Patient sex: F
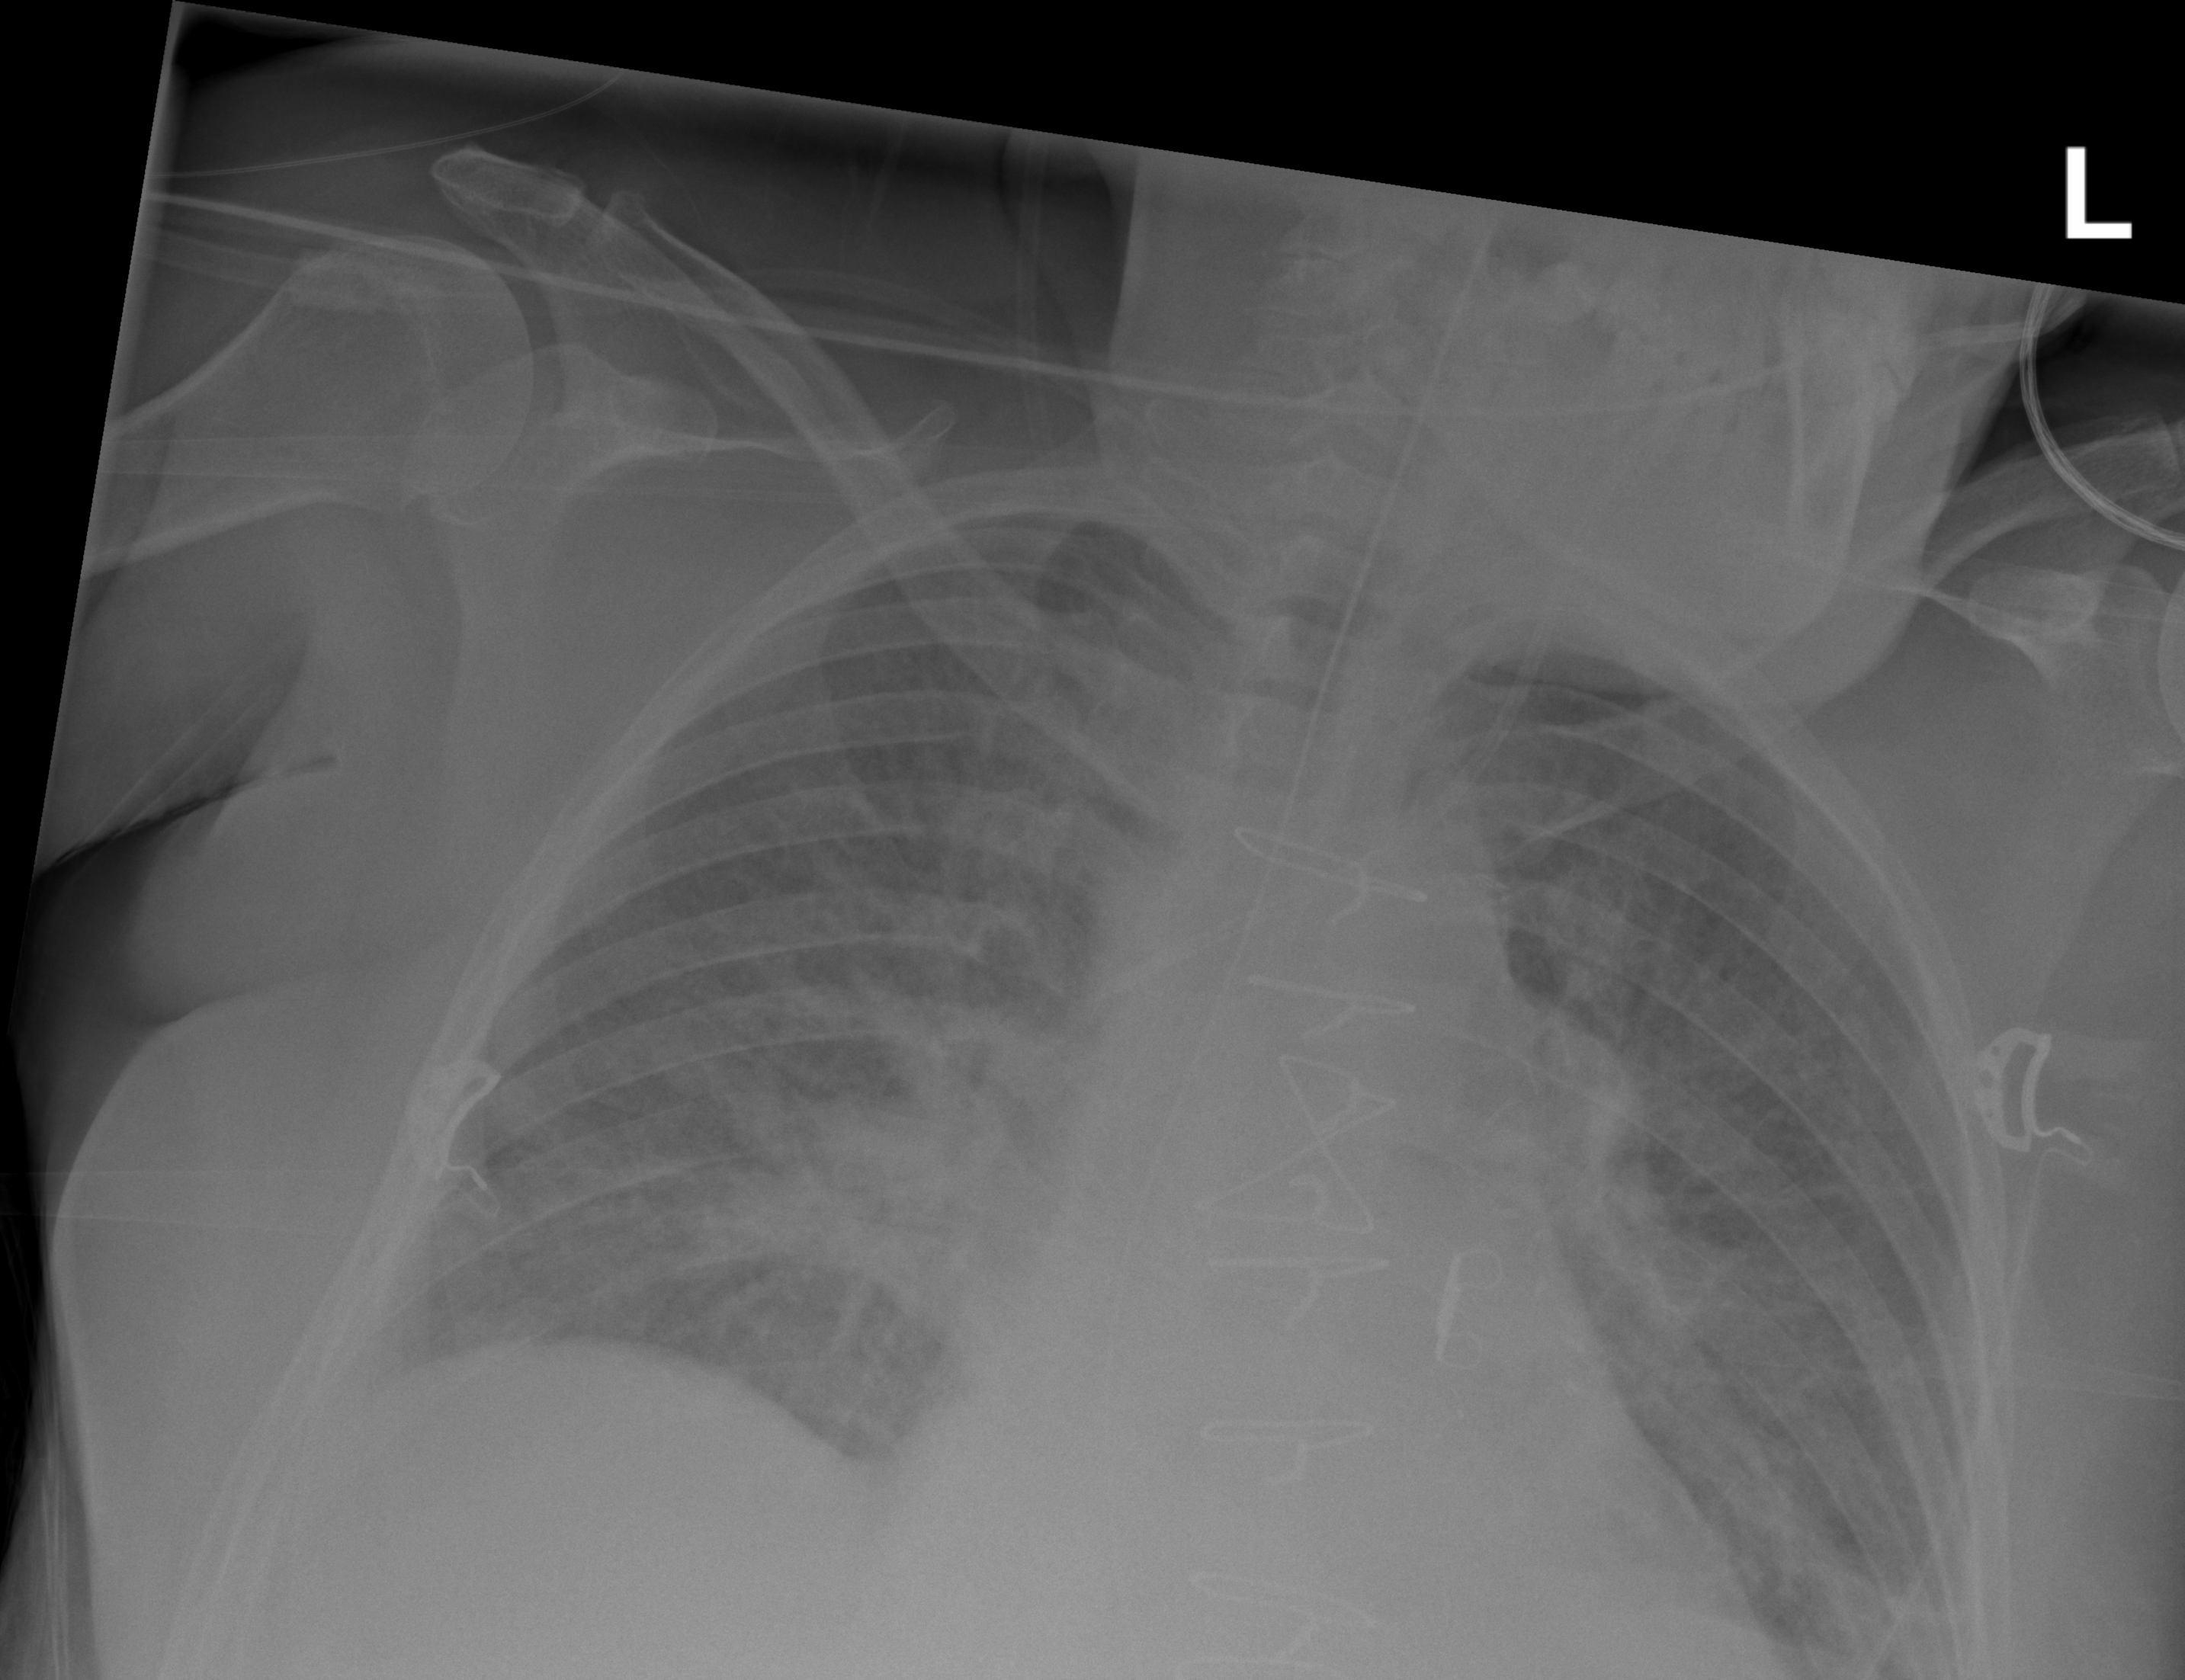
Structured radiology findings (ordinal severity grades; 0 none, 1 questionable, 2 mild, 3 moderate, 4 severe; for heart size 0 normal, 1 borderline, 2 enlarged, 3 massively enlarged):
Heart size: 2
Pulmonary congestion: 3
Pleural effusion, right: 2
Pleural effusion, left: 0
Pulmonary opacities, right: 3
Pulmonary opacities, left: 3
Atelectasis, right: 1
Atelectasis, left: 2